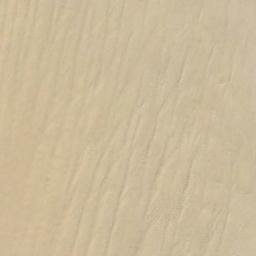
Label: desert